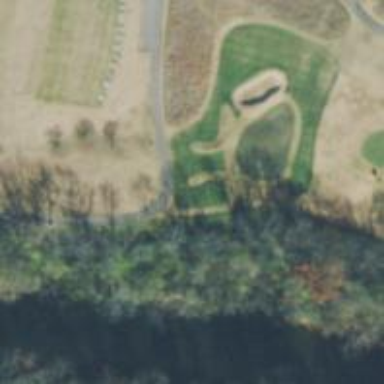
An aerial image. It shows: Golf cartpath that is also road path.